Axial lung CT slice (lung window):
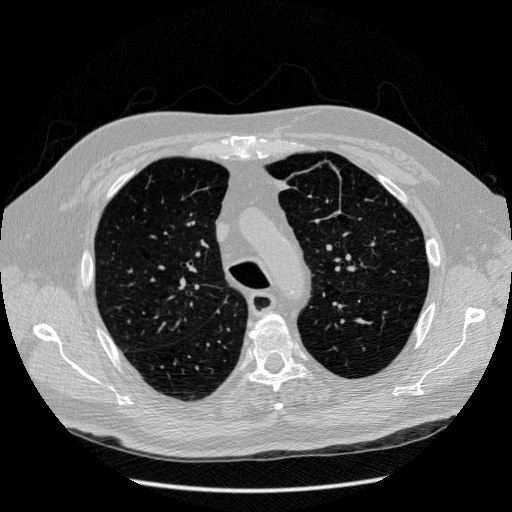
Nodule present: no